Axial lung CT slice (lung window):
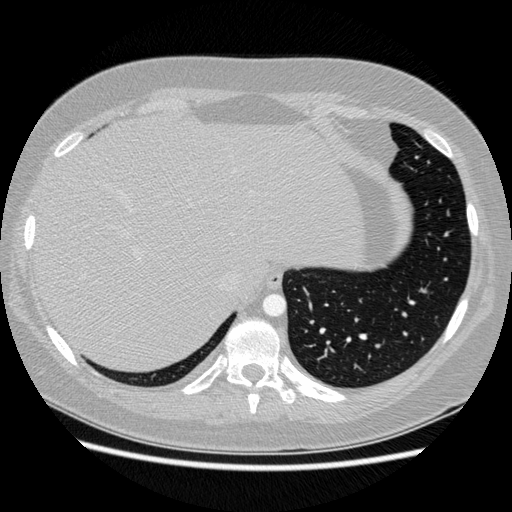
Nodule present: no